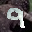
Label: 9